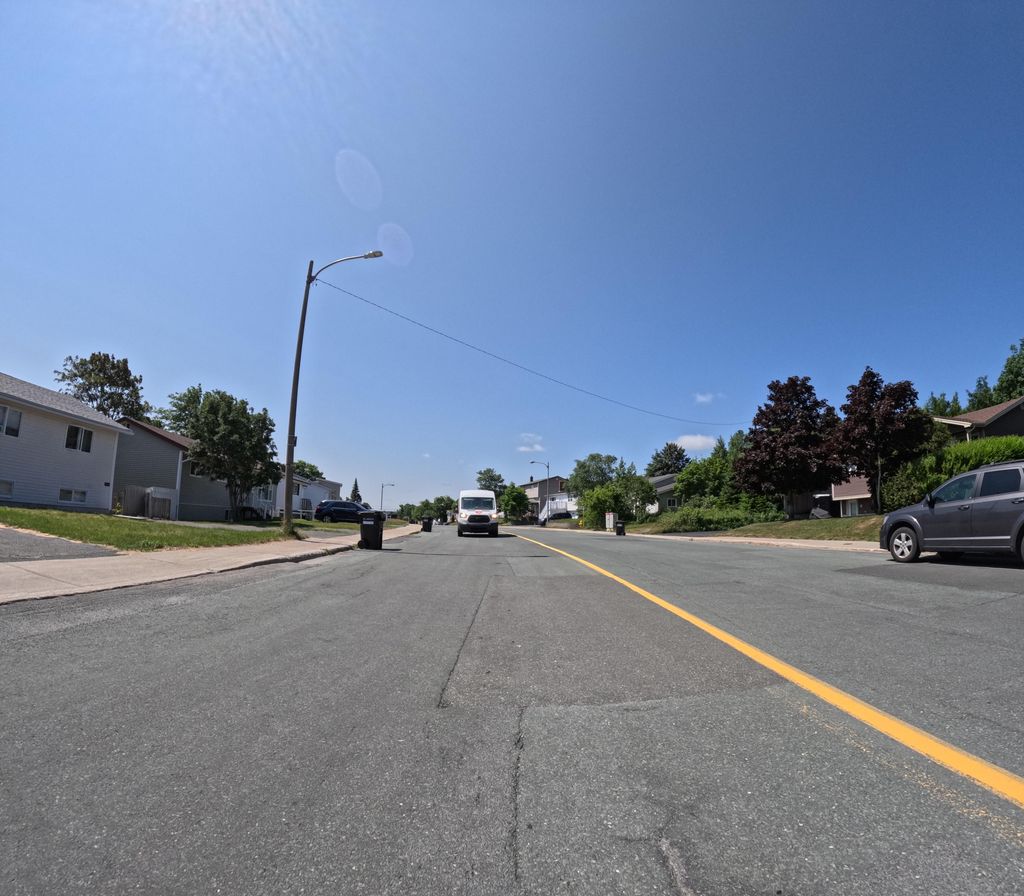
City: st_johns